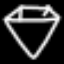
Label: diamond